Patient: sex M, age 52
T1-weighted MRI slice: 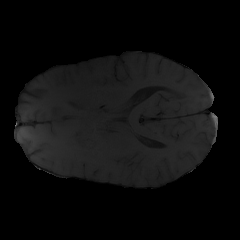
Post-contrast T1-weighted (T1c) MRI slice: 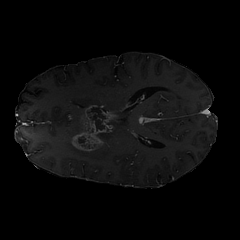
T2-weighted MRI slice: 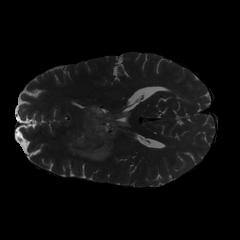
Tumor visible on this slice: yes
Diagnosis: Glioblastoma, IDH-wildtype
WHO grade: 4